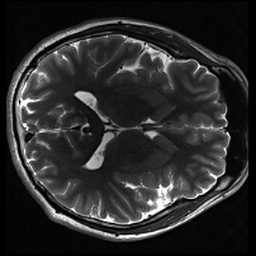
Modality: inplaneT2
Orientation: axial